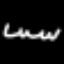
Label: squiggle